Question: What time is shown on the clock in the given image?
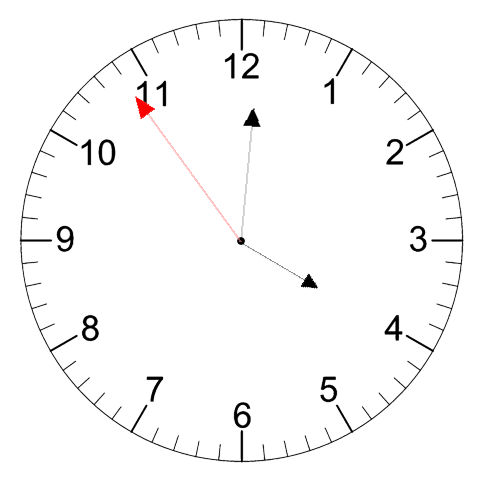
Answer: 04:00:54